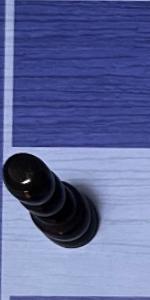
Label: Pawn_Black